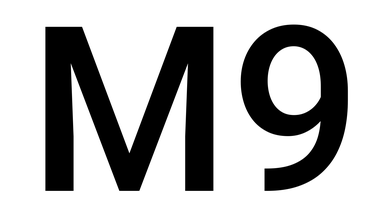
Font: Roboto_Medium